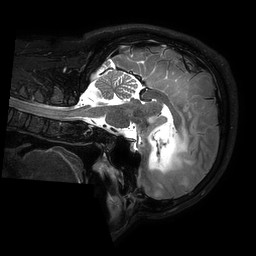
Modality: T2w
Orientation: sagittal
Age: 36
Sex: male
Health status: ill
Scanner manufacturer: philips
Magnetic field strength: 3 T
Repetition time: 3.5 s
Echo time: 0.3 s